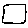
Label: square